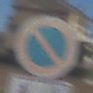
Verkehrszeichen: EingeschraenktesHalteverbot
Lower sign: CarsharingfahrzeugeFrei
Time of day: MorningAfternoon
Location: Outdoor (Suburban)
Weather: PartlyCloudy
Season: NotSpecified
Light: Natural